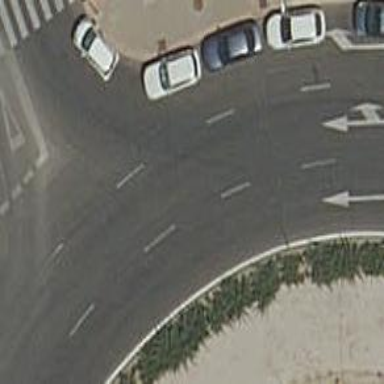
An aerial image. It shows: Residential road that intersects with roundabout.